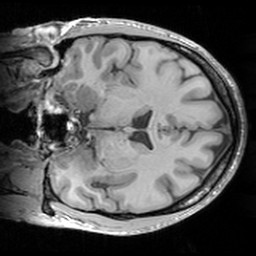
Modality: T1w
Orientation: coronal
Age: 30
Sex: female
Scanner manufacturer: siemens
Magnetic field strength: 3 T
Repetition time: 1.63 s
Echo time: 0.00311 s